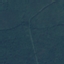
Land use / land cover class: Forest